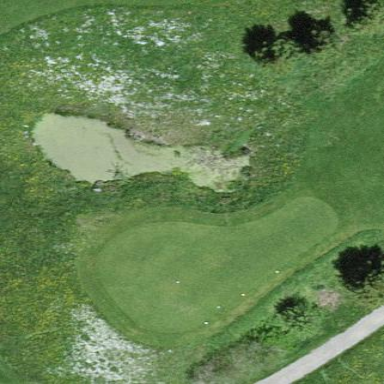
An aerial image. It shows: Golf tee on grassy land.